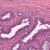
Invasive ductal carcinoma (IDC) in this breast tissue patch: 0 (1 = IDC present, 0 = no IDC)